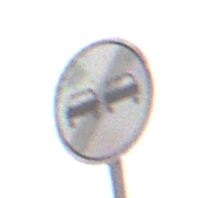
Verkehrszeichen: EndeUeberholverbot
Umgebung: Outdoor, Nature
Tageszeit: MorningAfternoon
Wetter: Overcast
Licht: Natural
Jahreszeit: NotSpecified
Kontrast: LowContrast